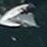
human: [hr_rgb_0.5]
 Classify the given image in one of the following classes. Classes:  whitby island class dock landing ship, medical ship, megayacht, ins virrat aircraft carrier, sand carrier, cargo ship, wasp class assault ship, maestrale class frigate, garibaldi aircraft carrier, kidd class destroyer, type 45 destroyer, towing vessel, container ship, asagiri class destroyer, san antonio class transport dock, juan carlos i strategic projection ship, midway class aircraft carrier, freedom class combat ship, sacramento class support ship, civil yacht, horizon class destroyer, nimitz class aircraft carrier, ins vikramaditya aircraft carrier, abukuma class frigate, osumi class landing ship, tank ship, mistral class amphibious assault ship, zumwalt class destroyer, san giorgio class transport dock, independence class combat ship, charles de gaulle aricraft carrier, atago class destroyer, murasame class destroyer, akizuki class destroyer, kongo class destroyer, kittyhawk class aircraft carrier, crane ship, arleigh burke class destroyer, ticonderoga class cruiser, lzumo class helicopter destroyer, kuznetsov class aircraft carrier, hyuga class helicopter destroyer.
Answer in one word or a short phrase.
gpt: Civil yacht